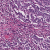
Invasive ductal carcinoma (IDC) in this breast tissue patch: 1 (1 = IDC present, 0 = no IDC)